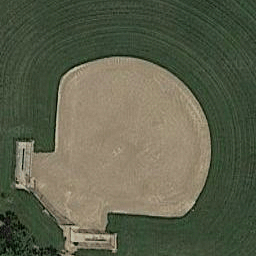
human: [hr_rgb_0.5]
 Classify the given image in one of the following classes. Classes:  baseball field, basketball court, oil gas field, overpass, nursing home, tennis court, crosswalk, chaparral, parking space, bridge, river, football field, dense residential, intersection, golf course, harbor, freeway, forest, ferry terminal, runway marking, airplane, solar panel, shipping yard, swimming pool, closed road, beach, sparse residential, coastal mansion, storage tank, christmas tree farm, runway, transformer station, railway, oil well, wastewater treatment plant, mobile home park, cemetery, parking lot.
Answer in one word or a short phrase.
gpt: baseball field